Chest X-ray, PA view. Patient: 50 years old, sex M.
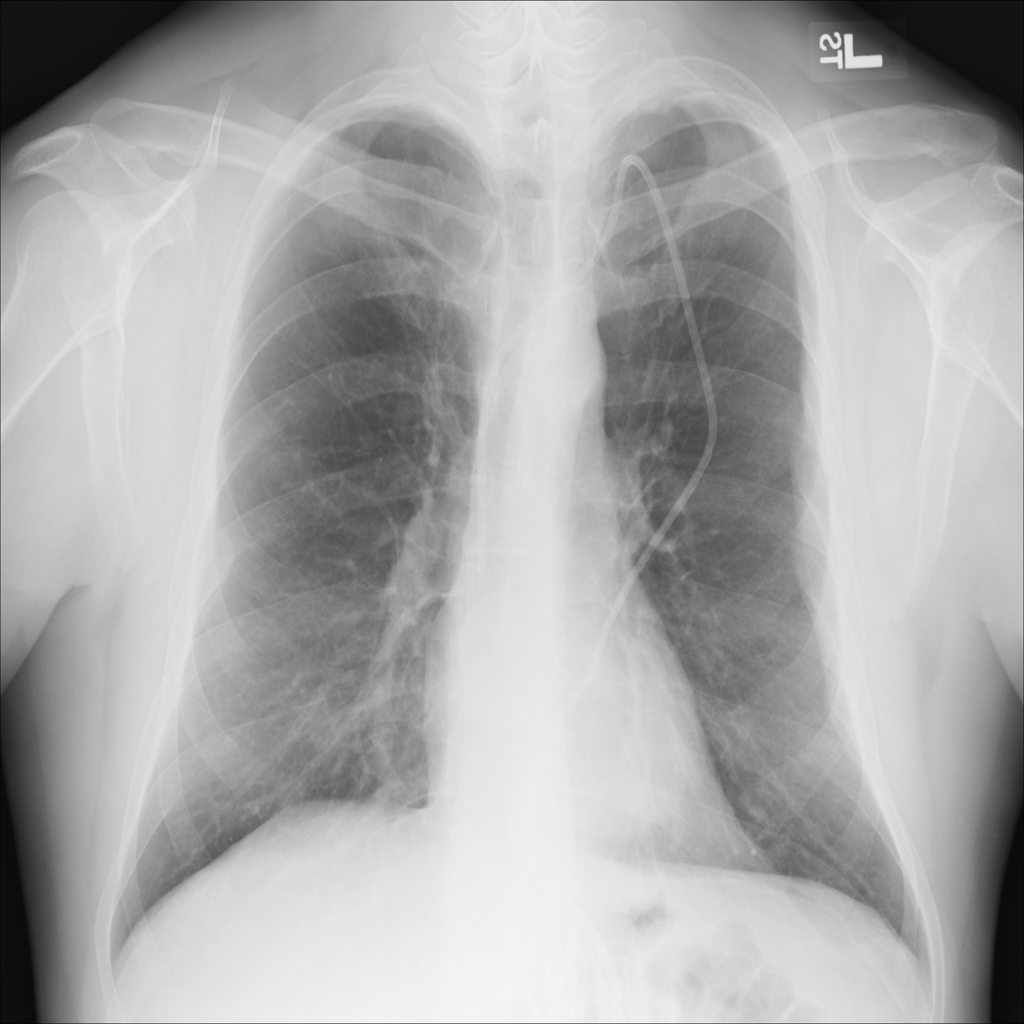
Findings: No Finding